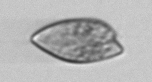
Label: Prorocentrum_dentatum